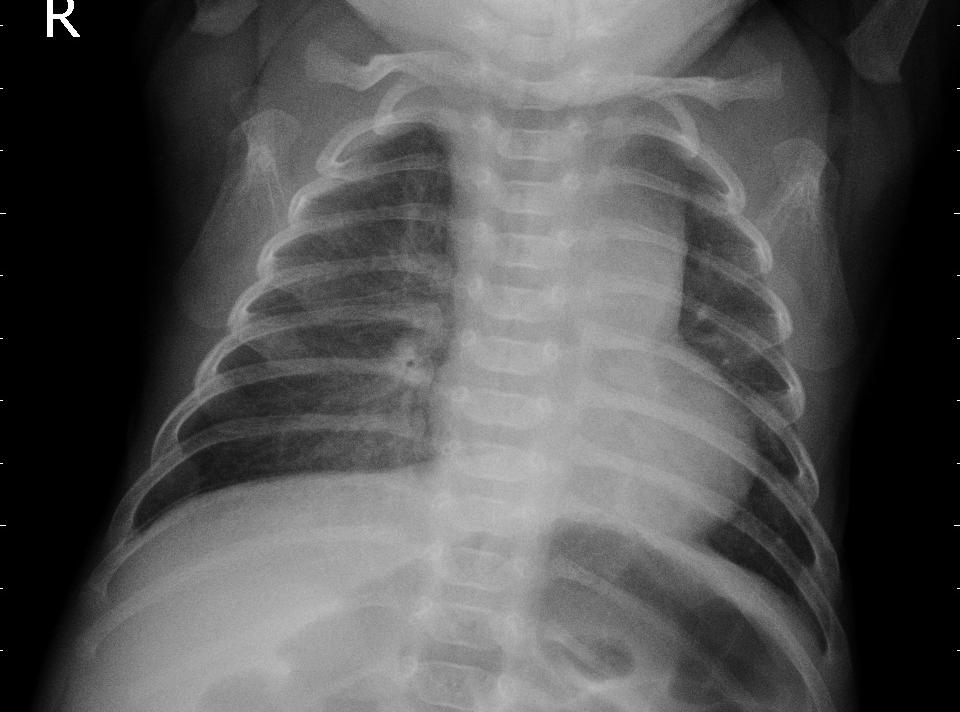
Diagnosis: PNEUMONIA